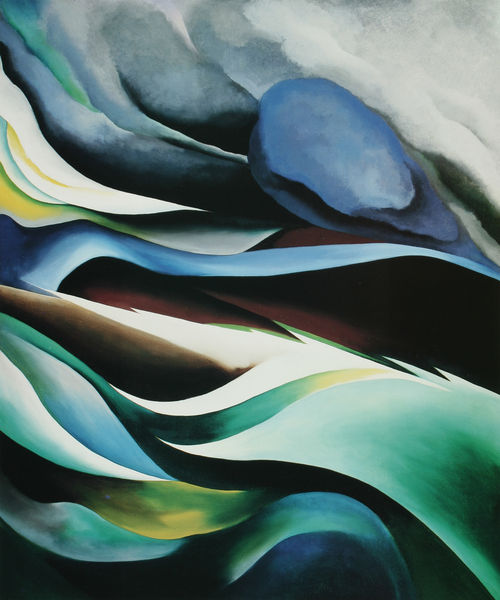
Titel: From the Lake No. 1
Künstler: Georgia O'Keeffe
Standort: Des Moines (Iowa)
Institution: Des Moines Art Center
Schlagwörter: berg, blau, dunkel, himmel, meer, schatten, wasser, weiß, gelb, grün, landschaft, see, blume, blumen, braun, geschwungen, hell, schwarz, rot, wolke, muster, stein, gewässer, sonne, bewegt, welle, wellen, abstrakt, düne, farben, fels, gebirge, modern, farbe, formen, linien, wogen, striche, linie, form, strich, geometrie, blaue reiter, keeffe, umschlingen, o'eeffe, georgia